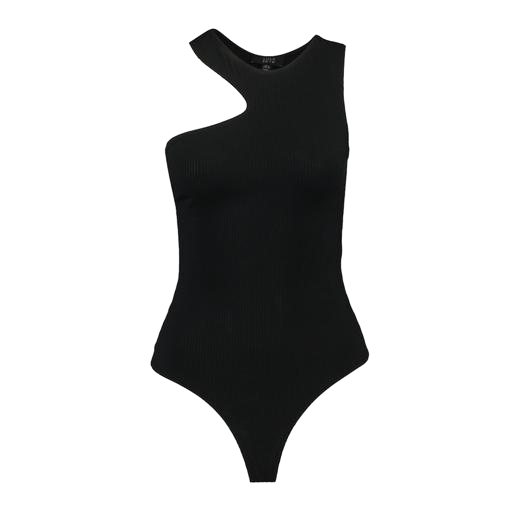
black women's asymmetric, black cutaway jersey tank, black one-shoulder top, white background